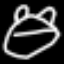
Label: frog